在长方体 \(ABCD-A_1B_1C_1D_1\) 中，\(AB = BC = 2\)，\(AA_1 = 3\)，\(E\) 为棱 \(AB\) 上一动点，

(1)当 \(BC_1 \parallel\) 平面 \(A_1CE\) 时，求线段 \(AE\) 的长度；

(2) 在 \(CC_1\) 上是否存在定点 \(F\)，使得 \(B_1F \perp D_1E\) 恒成立？如果存在，求 \(C_1F\) 的长度.
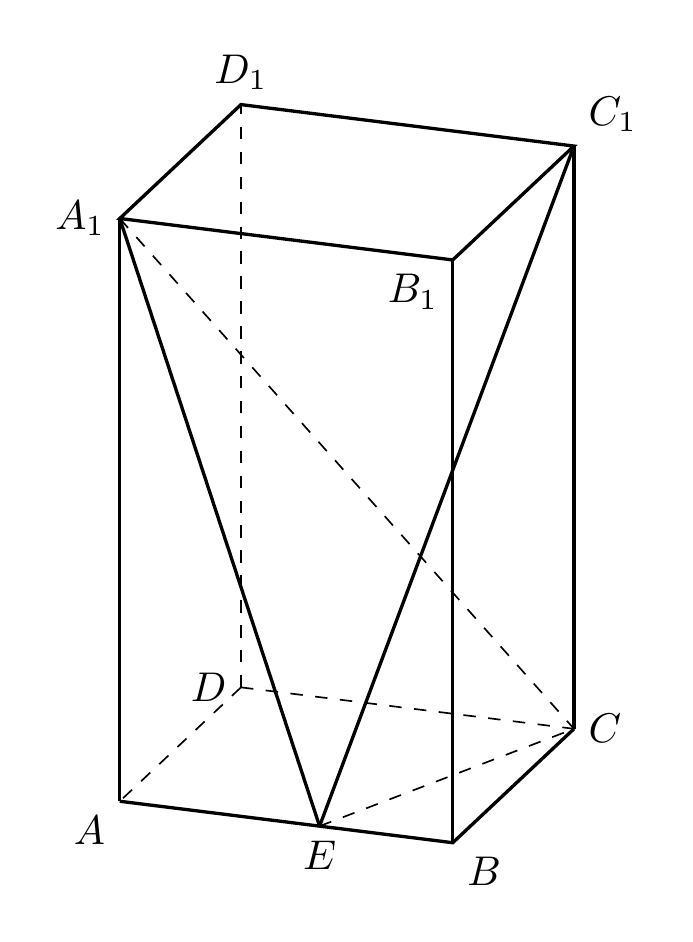
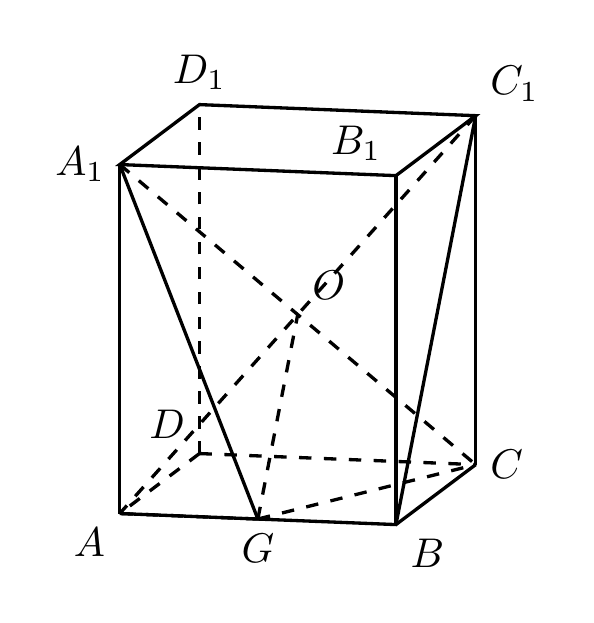
【解答】
【答案】(1) \(1\)；

(2) 存在，且 \(C_1F = \frac{4}{3}\).

【知识点】补全线面垂直的条件、由线面平行的性质判断线段比例或点所在的位置、线面垂直证明线线垂直

【分析】(1) 连接 \(AC_1\)，交 \(A_1C\) 于 \(O\)，在面 \(ABC_1\) 内过 \(O\) 作 \(OG \parallel BC_1\)，交 \(AB\) 于 \(G\)，根据线面平行的判定找到 \(E\) 的位置，进而求线段长；

(2) 问题化为证 \(B_1F \perp\) 面 \(ABC_1D_1\)，进而求 \(F\) 的位置，即可得线段长.

【详解】(1) 连接 \(AC_1\)，交 \(A_1C\) 于 \(O\)，在面 \(ABC_1\) 内过 \(O\) 作 \(OG \parallel BC_1\)，交 \(AB\) 于 \(G\)，

由 \(OG \subset\) 面 \(A_1GC\)，\(BC_1 \not\subset\) 面 \(A_1GC\)，则 \(BC_1 \parallel\) 面 \(A_1GC\)，

故 \(E\) 与 \(G\) 重合时，满足题设要求，

根据长方体的性质，易知 \(O\) 是 \(AC_1\) 的中点，故 \(G\)，即所求 \(E\) 是 \(AB\) 中点，

所以
\[
AE = \frac{1}{2}AB = 1;
\]

(2) 存在，且 \(C_1F = \frac{4}{3}\)，理由如下，

要使 \(B_1F \perp D_1E\) 恒成立，只需 \(B_1F\) 垂直于 \(D_1E\) 所在平面 \(ABC_1D_1\) 即可，

当 \(B_1F \perp\) 面 \(ABC_1D_1\)，而 \(BC_1 \subset\) 面 \(ABC_1D_1\)，故 \(B_1F \perp BC_1\)，

此时 \(\angle FB_1C_1 + \angle BC_1B_1 = \angle B_1BC_1 + \angle BC_1B_1 = 90^\circ\)，即 \(\angle FB_1C_1 = \angle B_1BC_1\)，

所以 \(Rt\triangle BB_1C_1 \sim Rt\triangle B_1C_1F\)，则
\[
\frac{C_1F}{B_1C_1} = \frac{B_1C_1}{BB_1} = \frac{2}{3},
\]
可得
\[
C_1F = \frac{2}{3} \times 2 = \frac{4}{3}.
\]
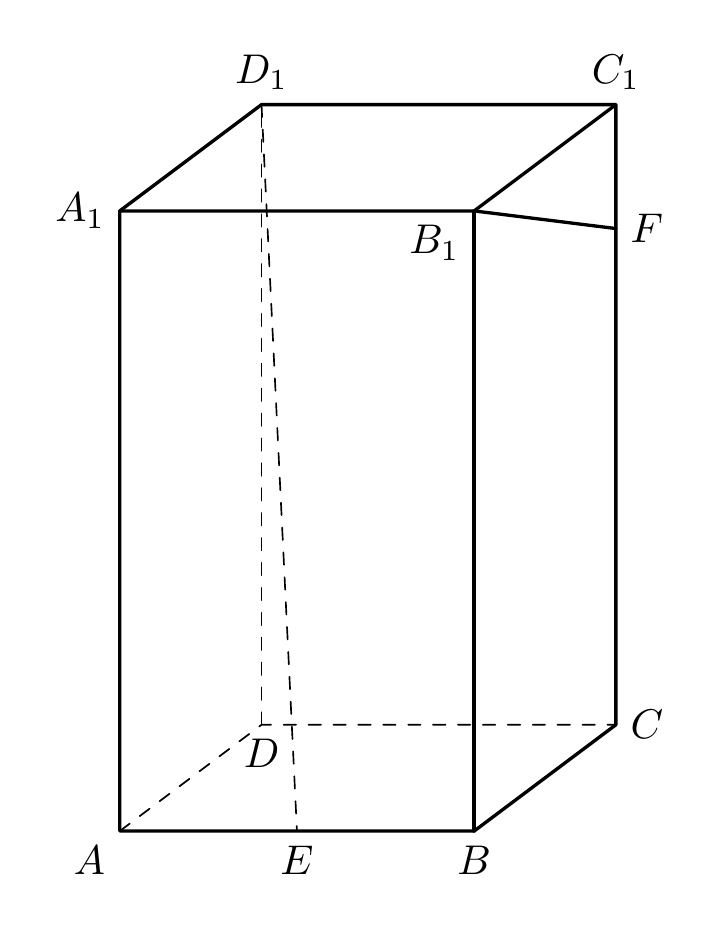
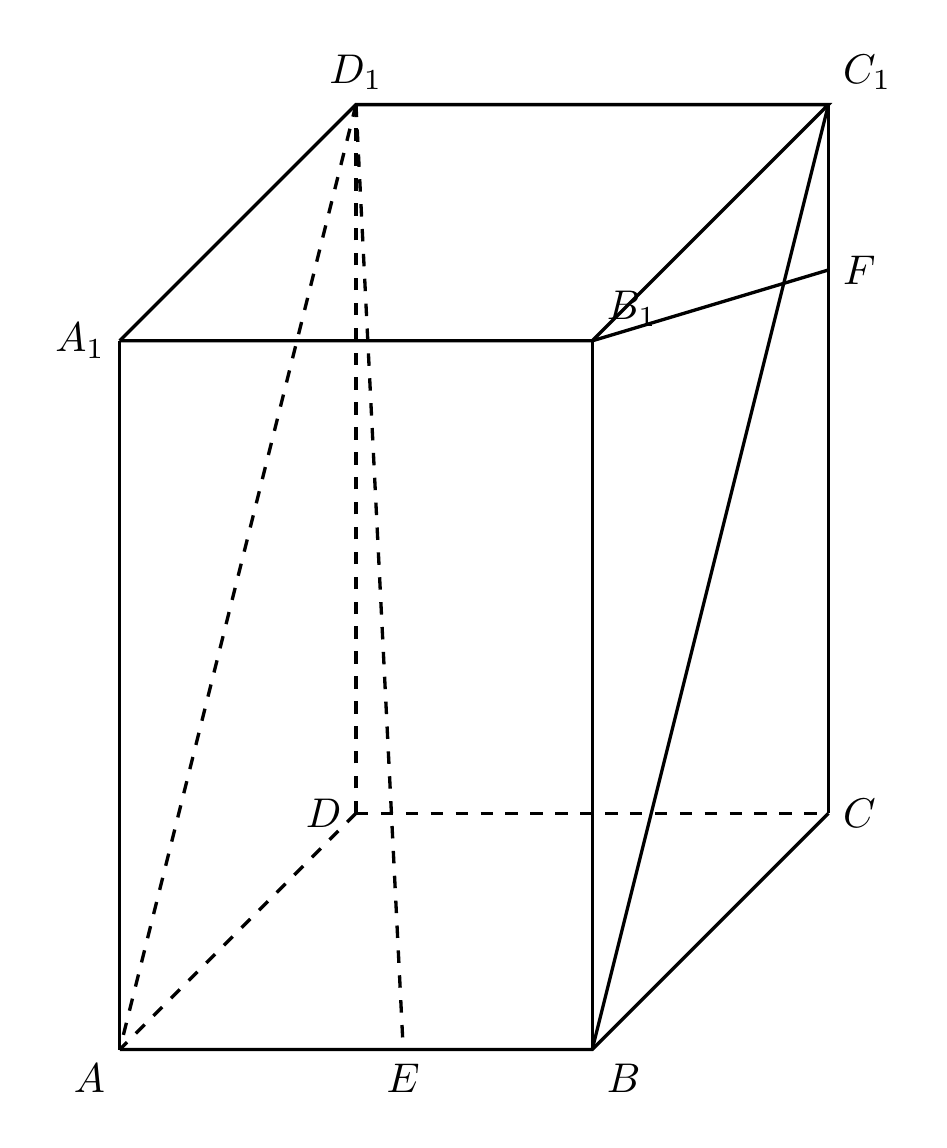